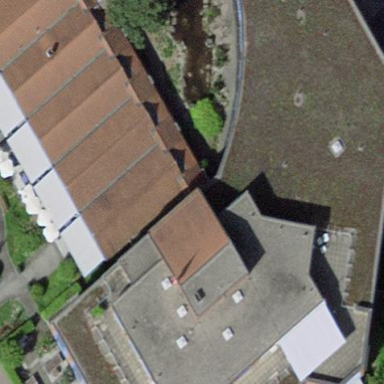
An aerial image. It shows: Dormitory building.